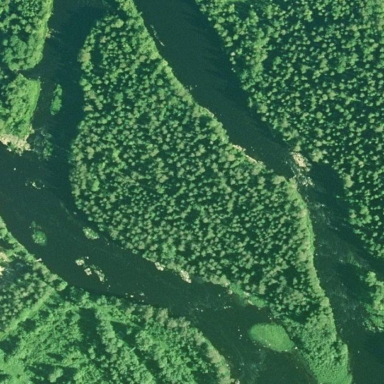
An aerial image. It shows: Islet surrounded by forest.